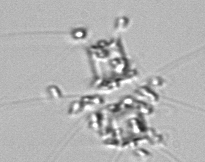
Label: Chaetoceros_didymus_TAG_external_flagellate